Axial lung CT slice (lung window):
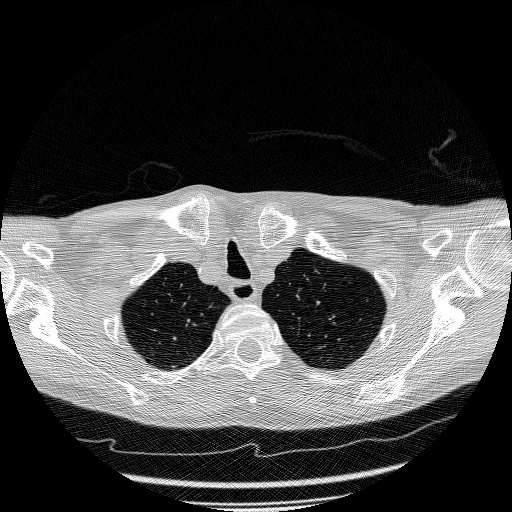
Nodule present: no